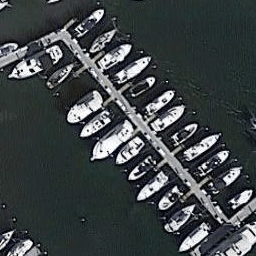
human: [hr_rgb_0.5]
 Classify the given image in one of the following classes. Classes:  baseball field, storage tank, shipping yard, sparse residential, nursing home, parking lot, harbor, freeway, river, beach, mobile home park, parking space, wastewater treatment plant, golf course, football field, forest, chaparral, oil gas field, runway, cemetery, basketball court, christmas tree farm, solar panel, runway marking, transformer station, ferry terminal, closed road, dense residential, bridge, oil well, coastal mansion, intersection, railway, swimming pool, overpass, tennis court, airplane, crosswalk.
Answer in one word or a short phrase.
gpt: harbor